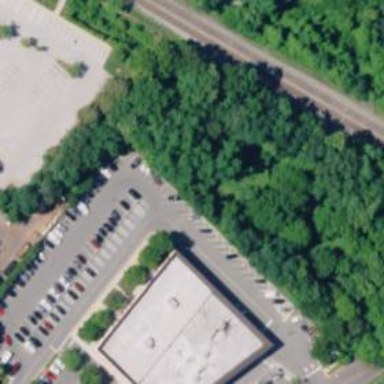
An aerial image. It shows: Parking space.